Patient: sex M, age 49
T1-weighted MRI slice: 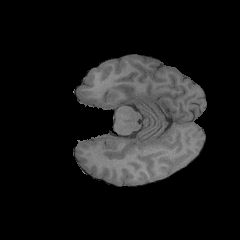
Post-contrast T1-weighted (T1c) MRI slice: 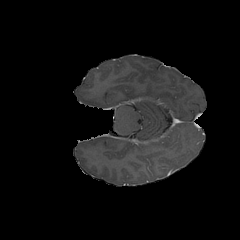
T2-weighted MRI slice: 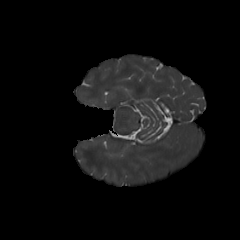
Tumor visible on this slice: no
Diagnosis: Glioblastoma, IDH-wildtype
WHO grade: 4